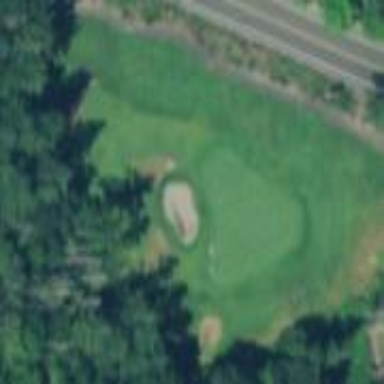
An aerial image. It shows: Driving range for golf on grass.